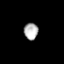
Tissue: prostate
Cell type: T cells
Senescence score: 0.2418
Nuclear area (px): 231
Mean DAPI intensity: 177.229